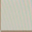
Piece: xx